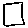
Label: square